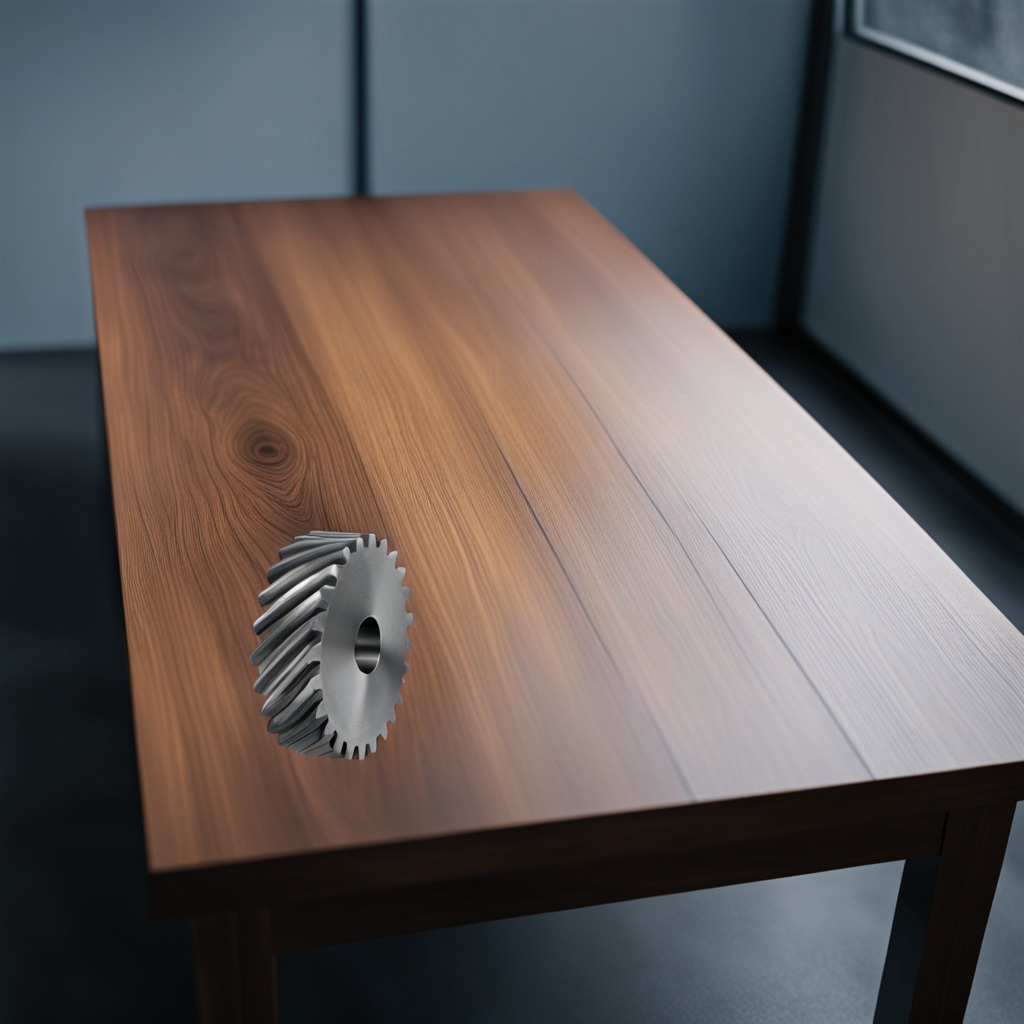
A steel gear with teeth is lying on a table in a small garage.